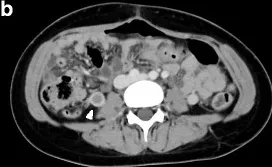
Computed tomography of the right ovarian vein and the inferior vena cava. A dilated right ovarian vein (18 x 19 mm) with a hypo-dense filling defect (white arrow head) (b).
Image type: radiology (ct)